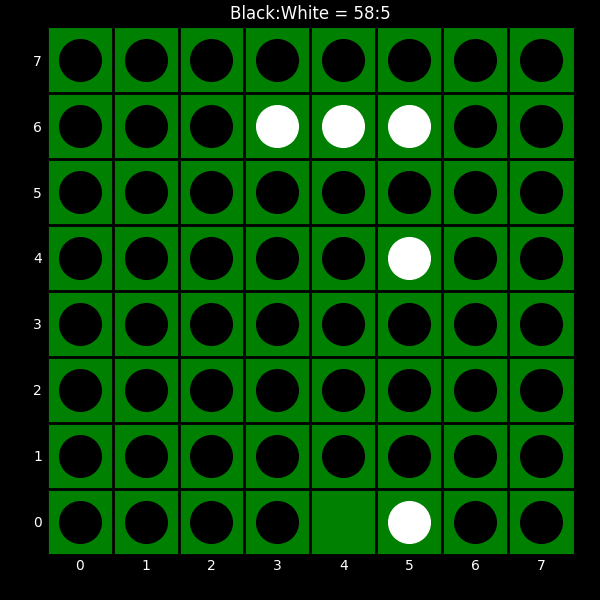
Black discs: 58
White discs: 5